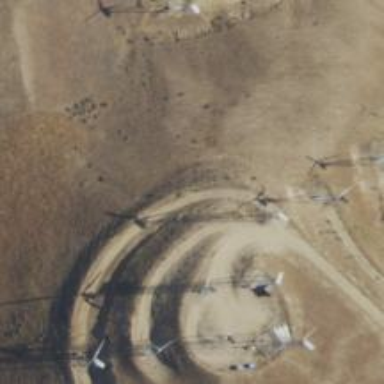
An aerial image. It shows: Wind generator powered by wind turbine.